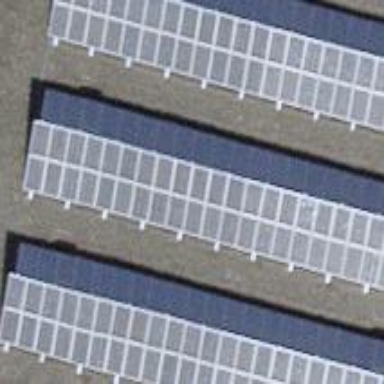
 consisting of solar photovoltaic panels."